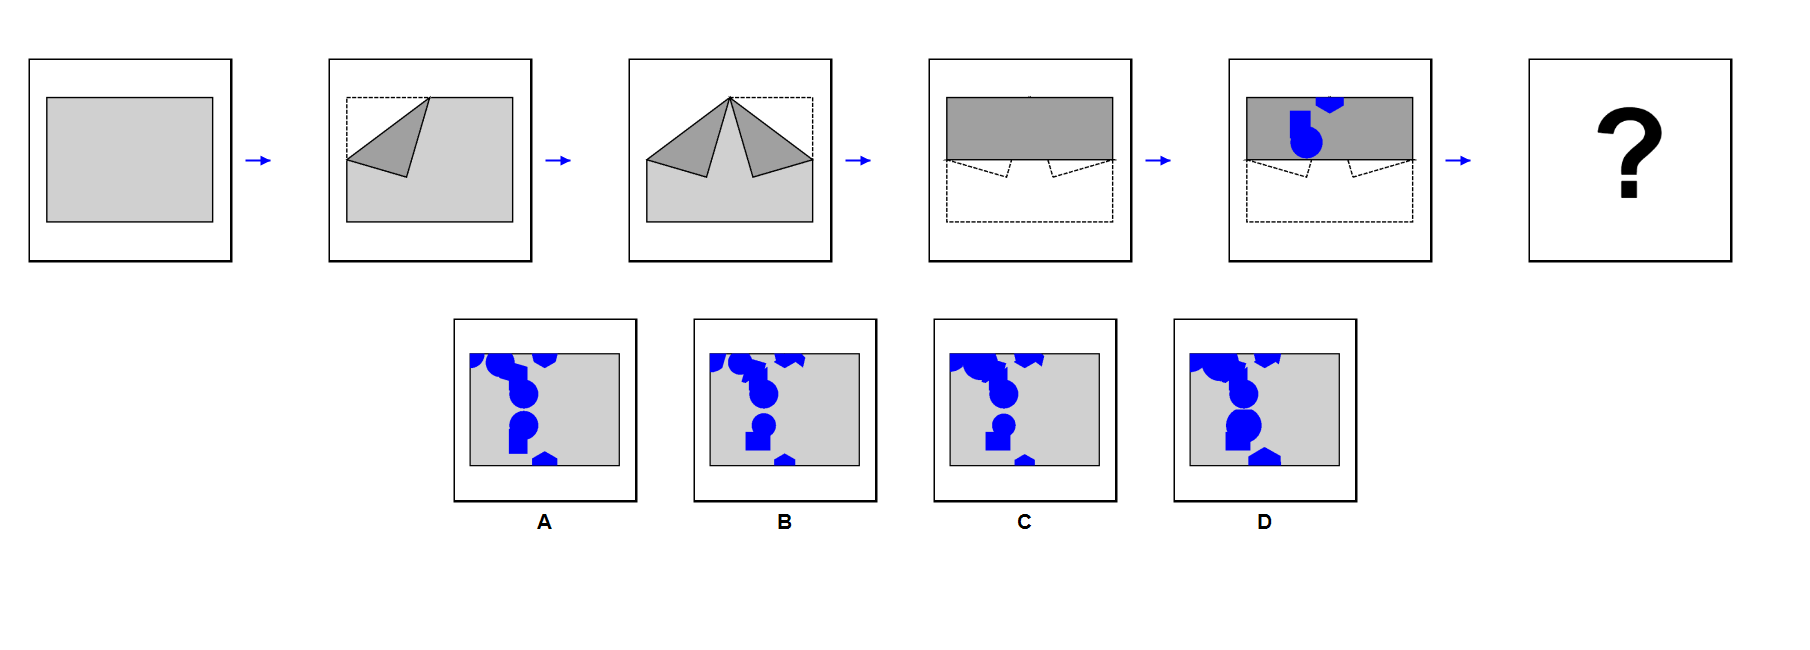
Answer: A